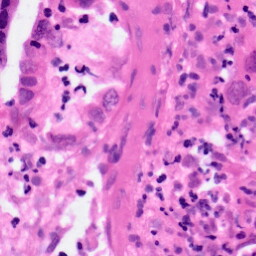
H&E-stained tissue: Pancreatic